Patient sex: M
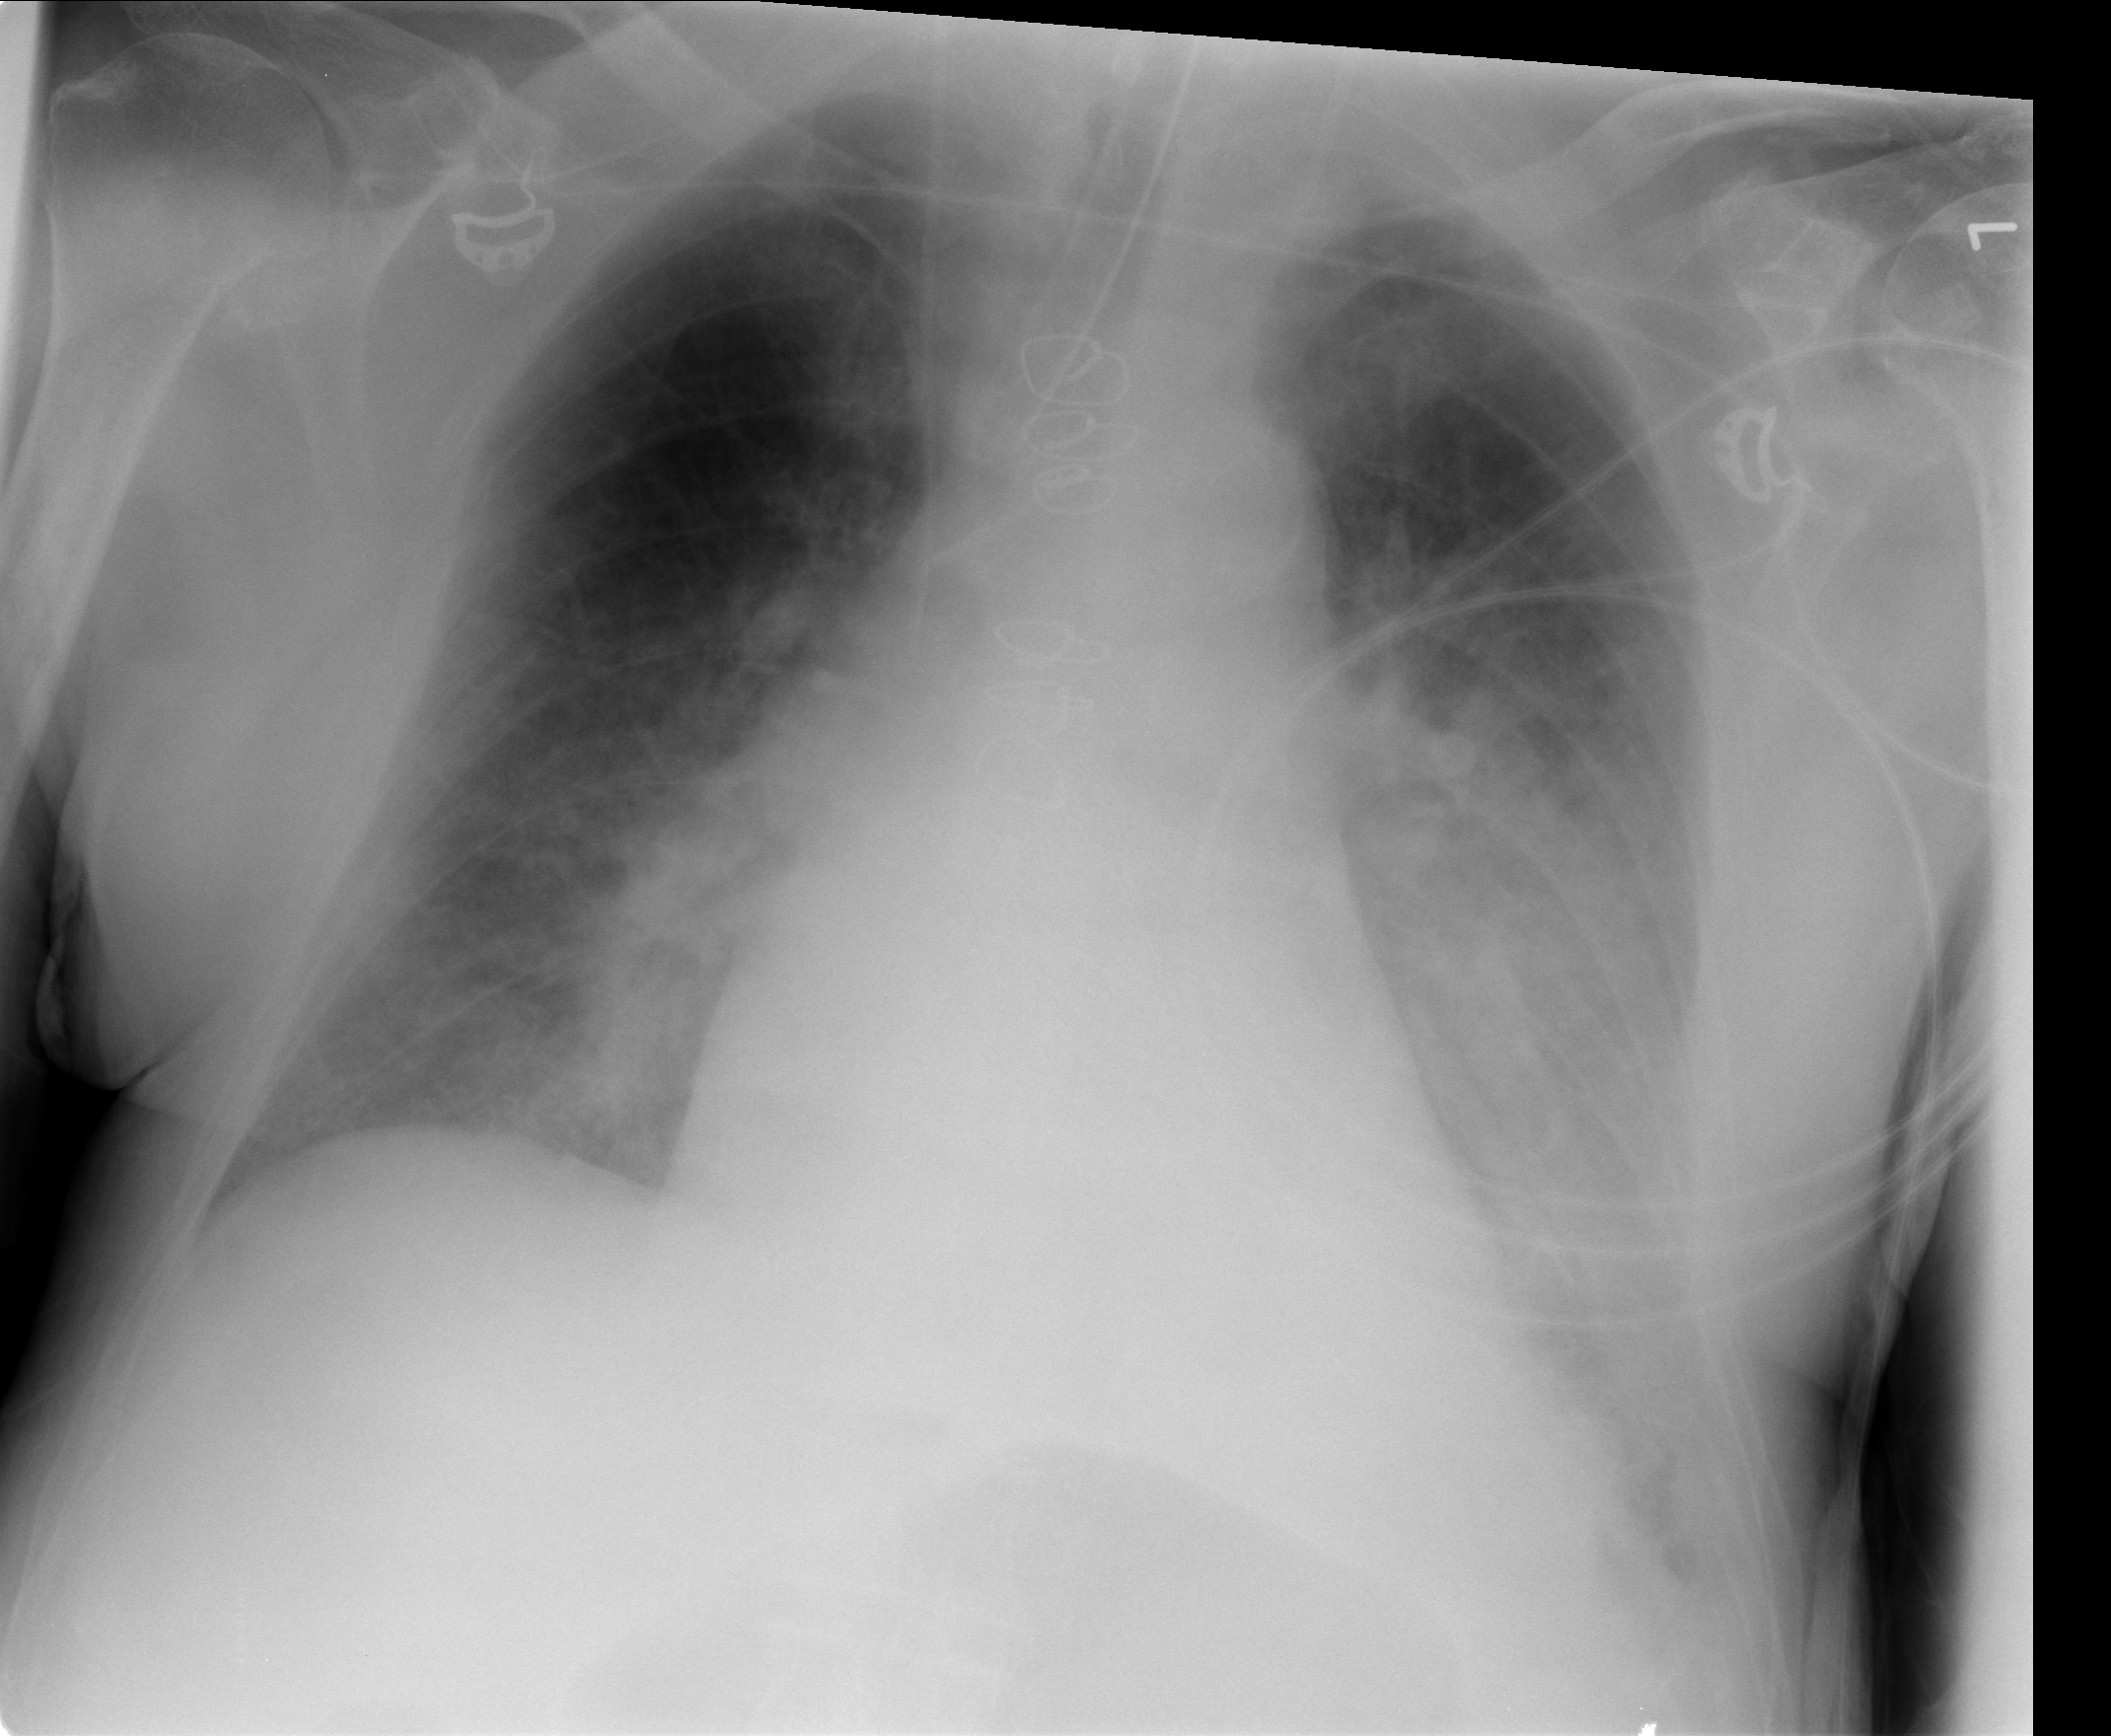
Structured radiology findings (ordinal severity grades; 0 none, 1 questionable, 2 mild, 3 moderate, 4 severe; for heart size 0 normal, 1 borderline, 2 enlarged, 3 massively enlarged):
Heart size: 1
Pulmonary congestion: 1
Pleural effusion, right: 0
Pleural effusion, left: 2
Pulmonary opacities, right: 2
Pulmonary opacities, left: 3
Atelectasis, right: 1
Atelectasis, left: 0